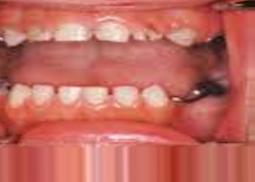
Condition: Caries